Interaction volume radius: 10 \u00c5
Interaction volume height: 10 \u00c5
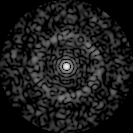
Disorder parameter: 0.831